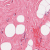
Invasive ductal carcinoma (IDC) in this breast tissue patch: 0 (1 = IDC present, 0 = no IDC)